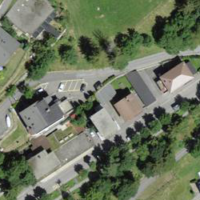
EUNIS habitat code: 55
Species observed at this site:
Larix decidua